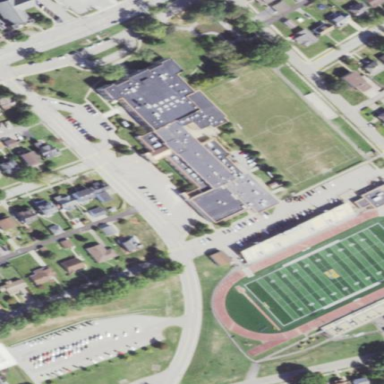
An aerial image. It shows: School building.